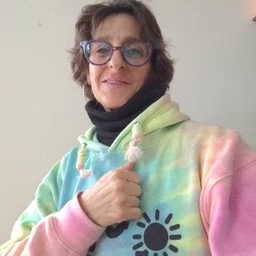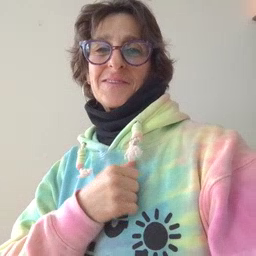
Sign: cute